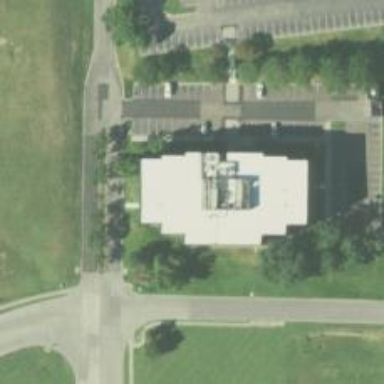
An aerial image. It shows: Healthcare clinic.